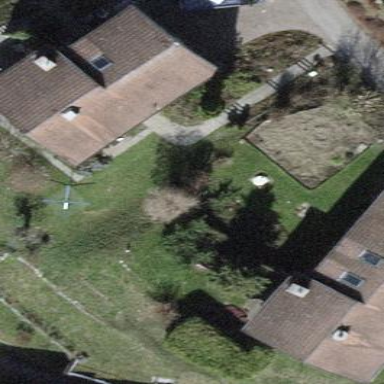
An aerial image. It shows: Residential building.